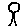
Label: tree